Question: I have a file like this (data.txt):

Each column contains data from 3 different stations (1,2,3..1,2,3..so on), so now I want to read the data from each station 1(line 1, line 4, line 7), station 2 (line 2, line 5, line 8) and station 3 (line 3, line 6, line 9)....
How could I do? My appologies if someone had asked before.
Thanks
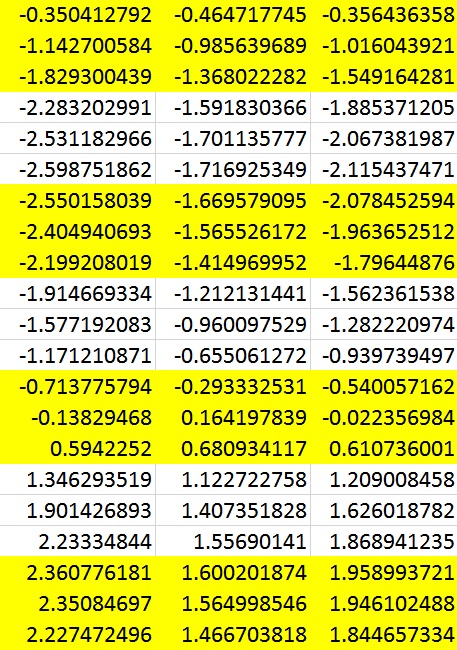
Answer: If your data is comma delimited this will work:
'''
with open('data.txt') as d:
data = [list(map(float, line.split(','))) for line in d]
station1 = data[::3] #from first with step 3
station2 = data[1::3] #from second with step 3
station3 = data[2::3] #from third with step 3
print station1
print station2
print station3
'''
However, if you use other delimiter change 'split()' argument to it's value.
You must be using 'Python 3.x' so you need to convert map into list. In '3.x' 'map()' returns iterator.